Chest X-ray. View position: AP
Patient age: 35
Patient sex: F
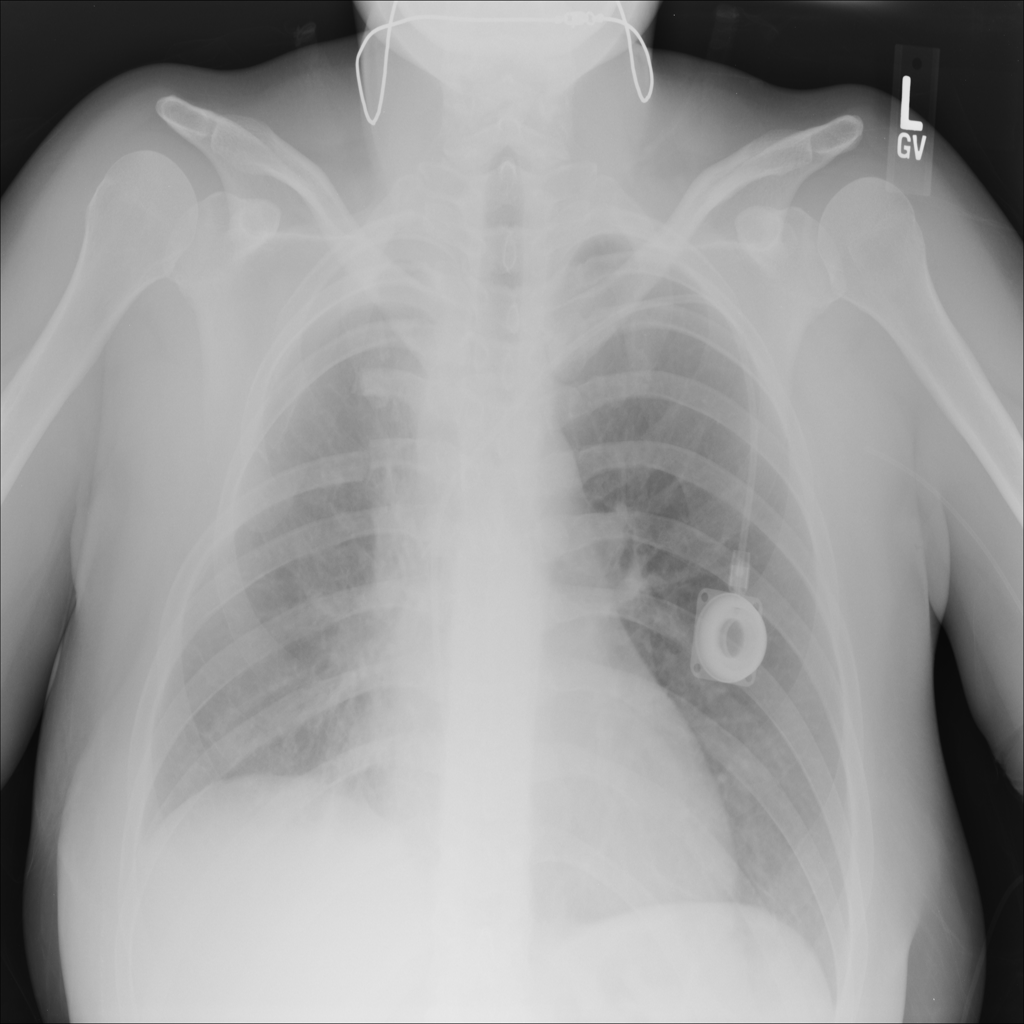
Finding: Pneumothorax